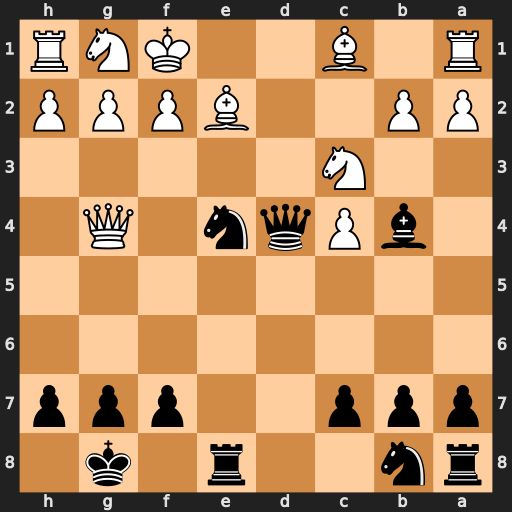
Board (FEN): rn2r1k1/ppp2ppp/8/8/1bPqn1Q1/2N5/PP2BPPP/R1B2KNR
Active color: b
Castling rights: -
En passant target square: -
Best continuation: Qxf2#